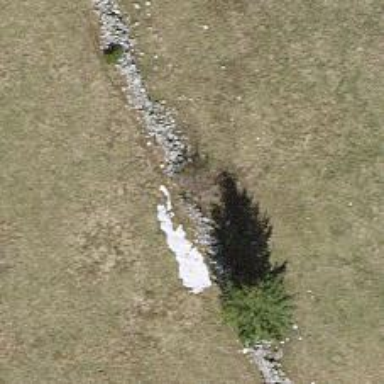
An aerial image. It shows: Wall barrier.